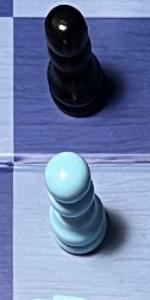
Label: Pawn_White